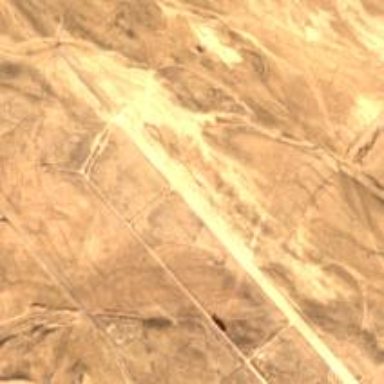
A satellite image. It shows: Runway at airport.